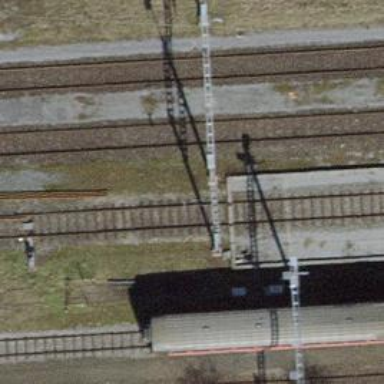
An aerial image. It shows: Narrow-gauge railway in service yard.